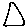
Label: triangle